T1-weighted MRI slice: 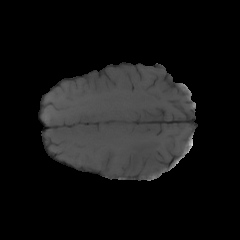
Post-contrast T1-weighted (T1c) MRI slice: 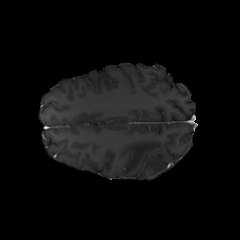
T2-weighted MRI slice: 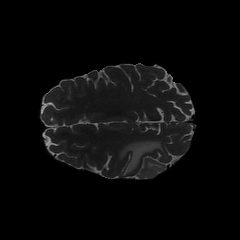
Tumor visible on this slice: yes